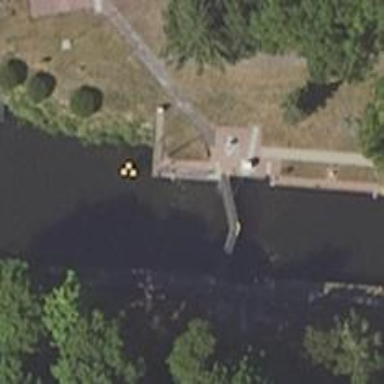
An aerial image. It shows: Canal with lock obstacle.